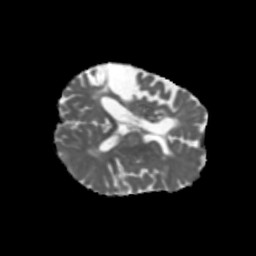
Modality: MD
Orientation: axial
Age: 46
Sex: male
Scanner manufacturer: siemens
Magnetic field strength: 3 T
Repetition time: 5.47 s
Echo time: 0.0854 s